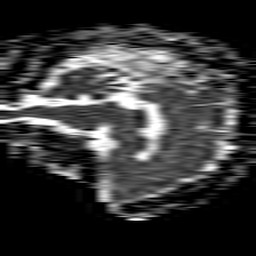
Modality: ADC
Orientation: sagittal
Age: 53
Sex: female
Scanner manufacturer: philips
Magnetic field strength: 1.5 T
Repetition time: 4.6 s
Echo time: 0.08528 s